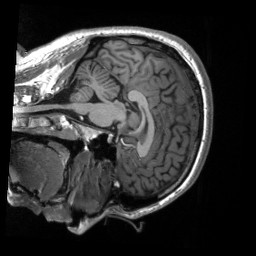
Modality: T1w
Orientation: sagittal
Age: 30
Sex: female
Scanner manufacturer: siemens
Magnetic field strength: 3 T
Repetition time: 2.53 s
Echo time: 0.00219 s